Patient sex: F
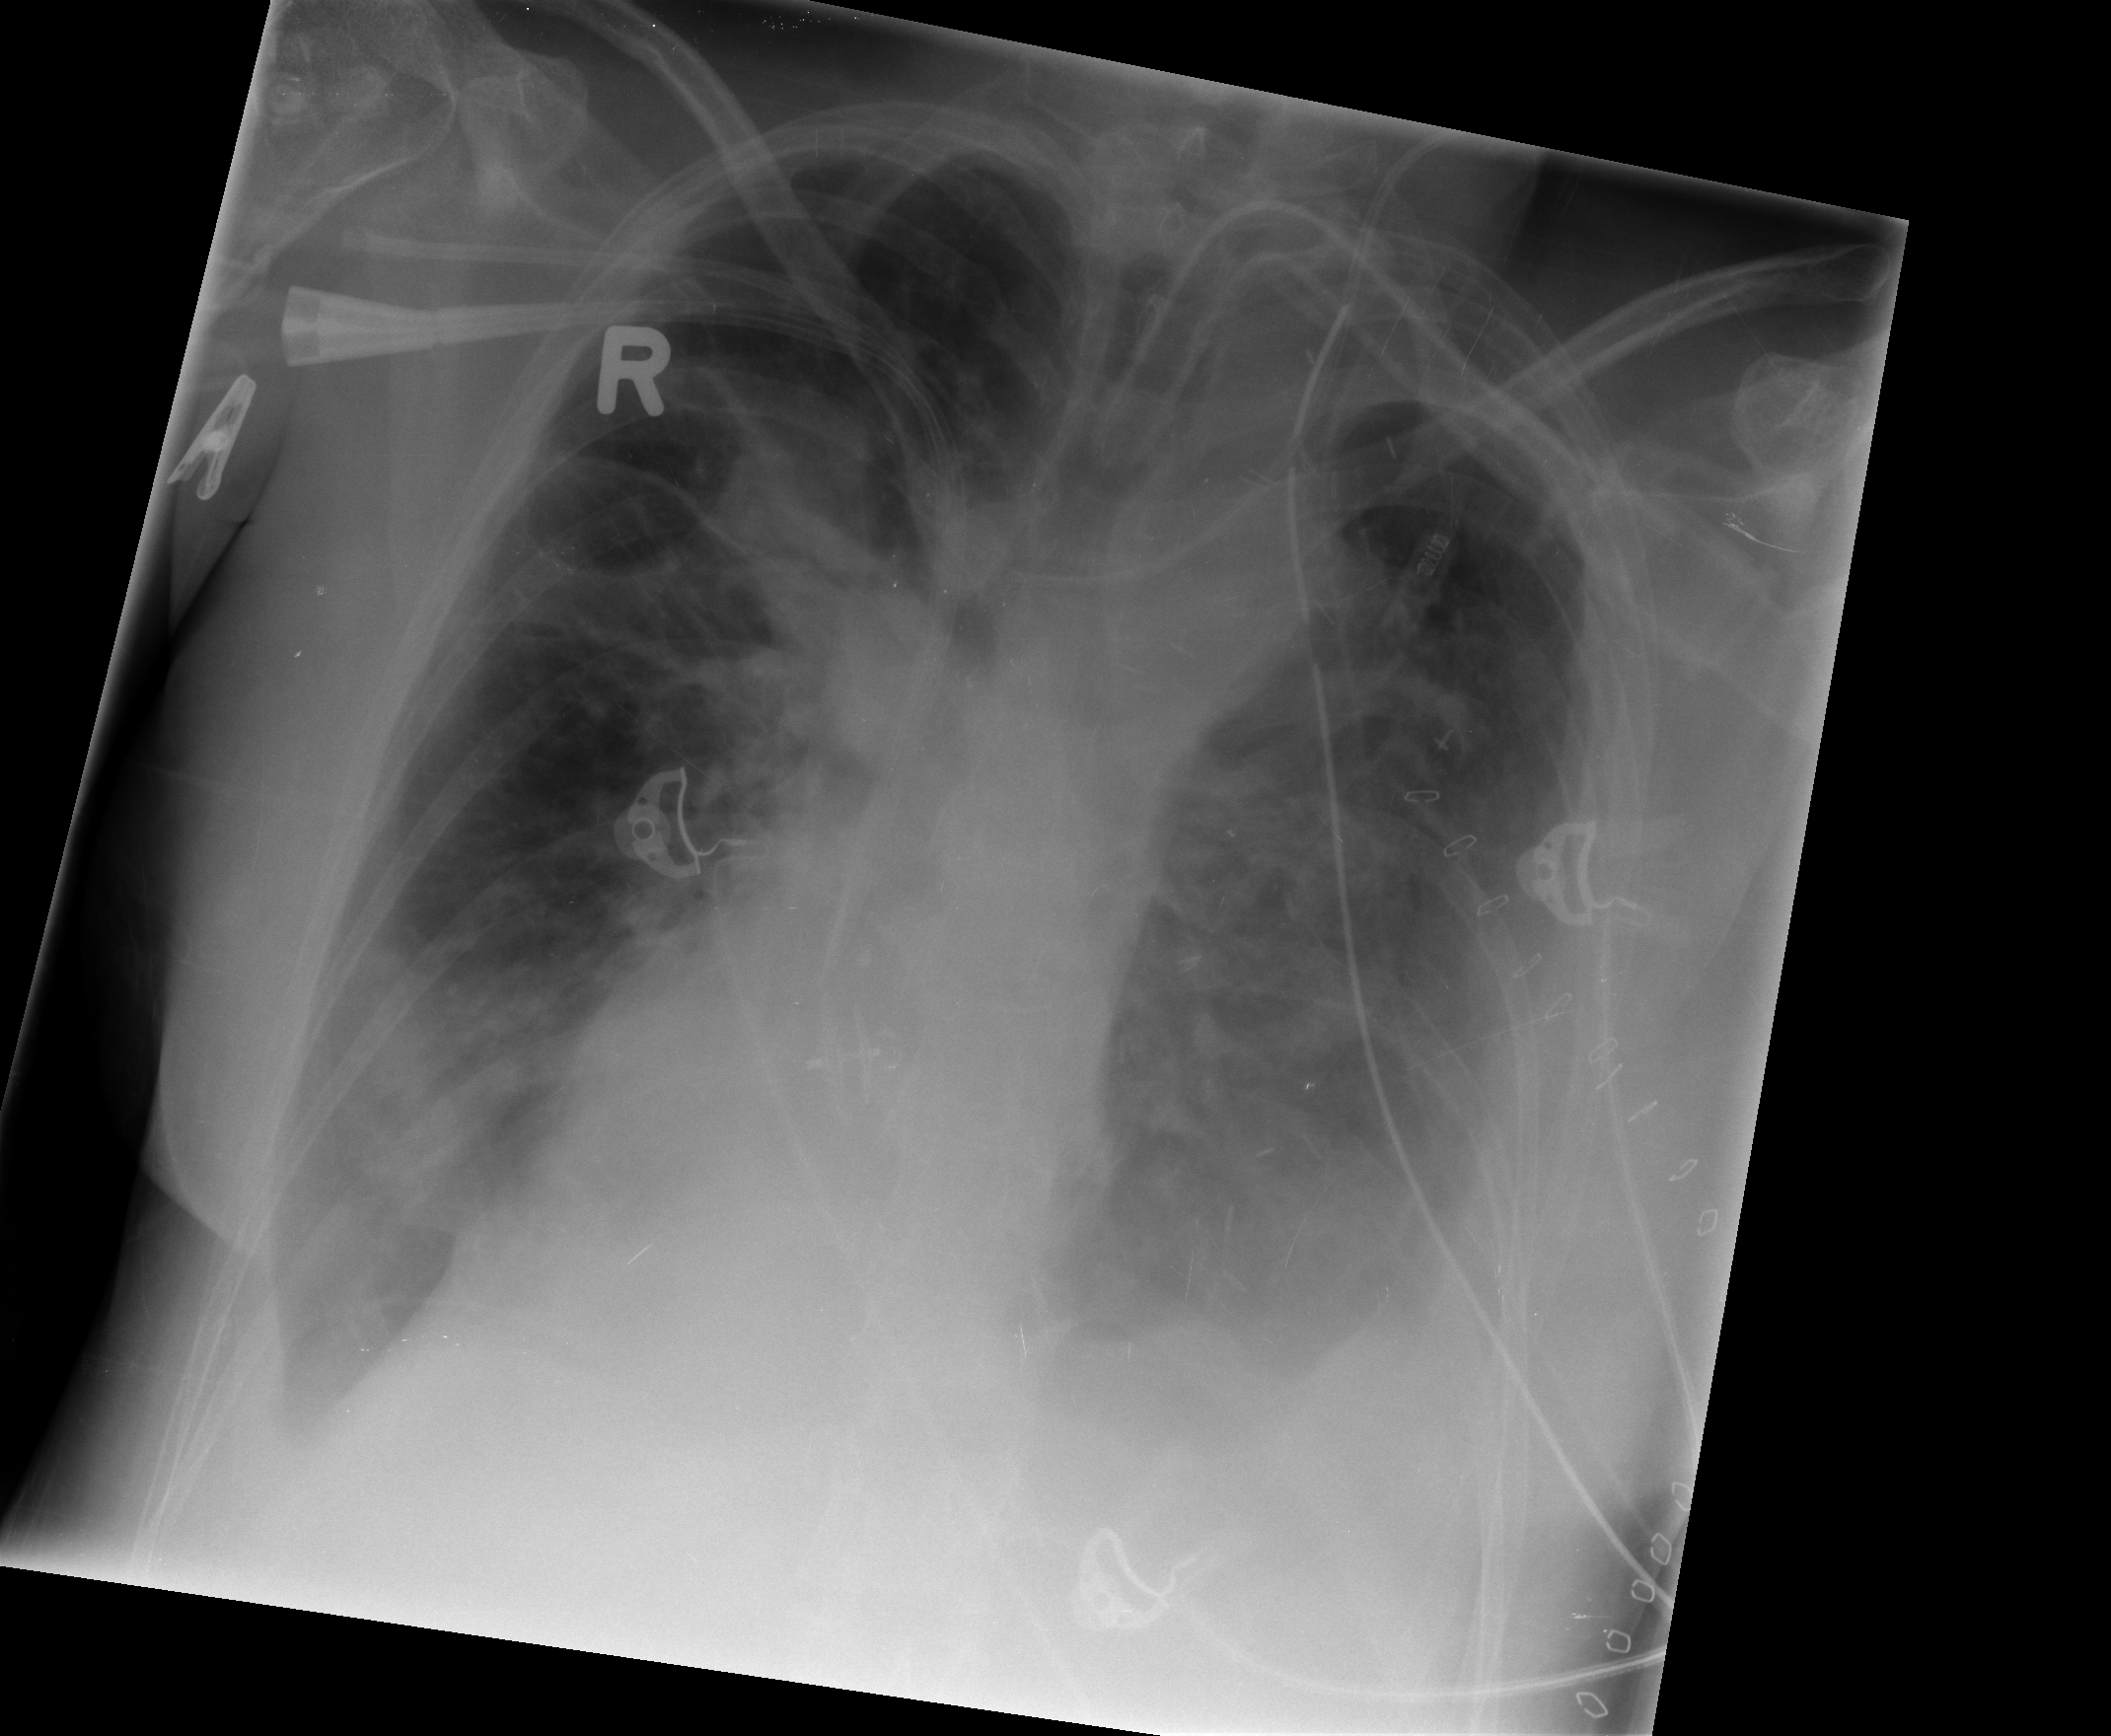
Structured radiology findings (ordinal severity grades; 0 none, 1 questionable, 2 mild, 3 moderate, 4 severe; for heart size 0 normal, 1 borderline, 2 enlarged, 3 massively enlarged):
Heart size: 3
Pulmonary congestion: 2
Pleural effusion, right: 2
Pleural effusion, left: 3
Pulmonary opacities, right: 3
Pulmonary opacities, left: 1
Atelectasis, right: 3
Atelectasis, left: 2